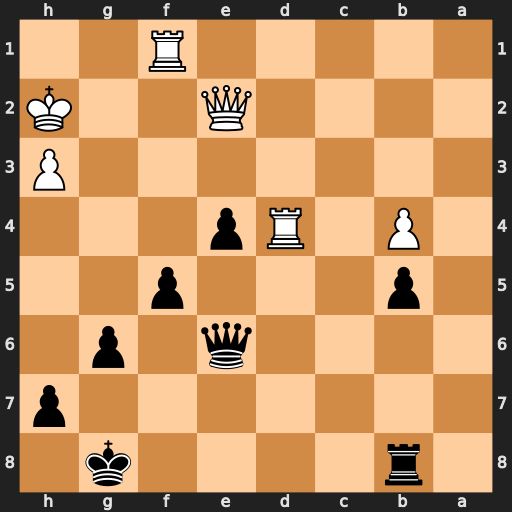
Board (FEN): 1r4k1/7p/4q1p1/1p3p2/1P1Rp3/7P/4Q2K/5R2
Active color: b
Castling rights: -
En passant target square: -
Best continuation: Qe5+ Kh1 Qxd4